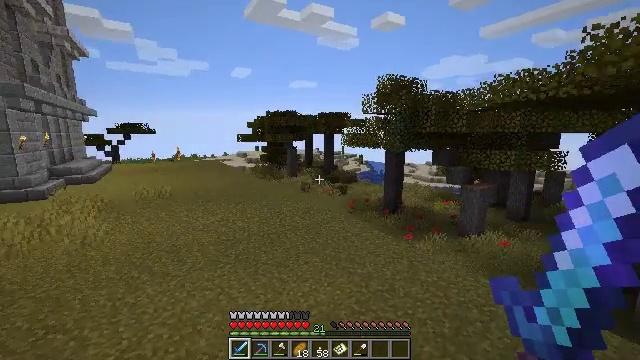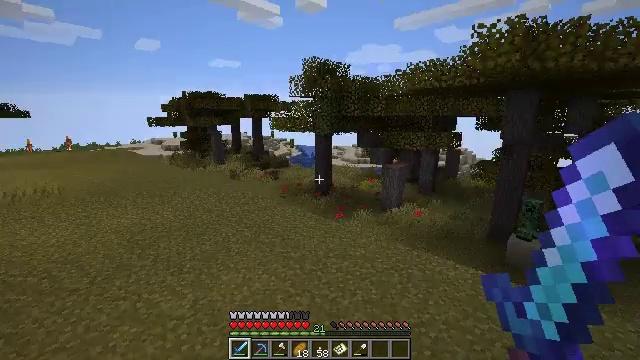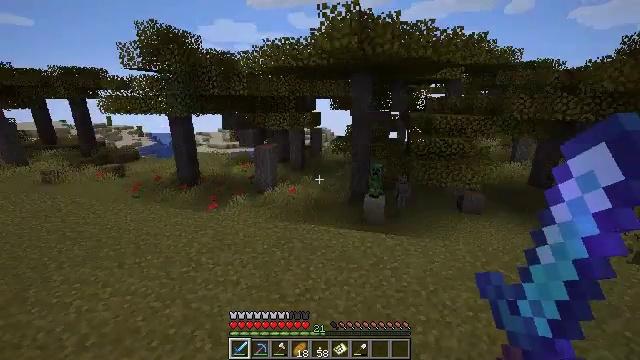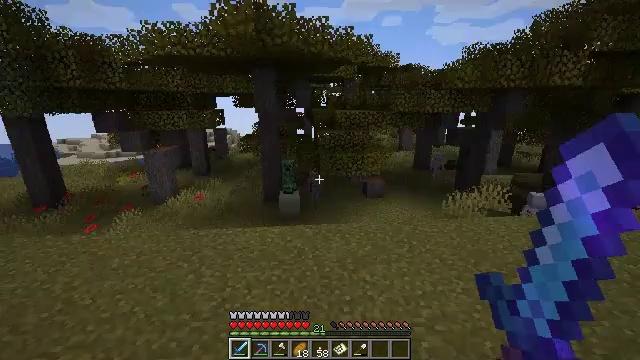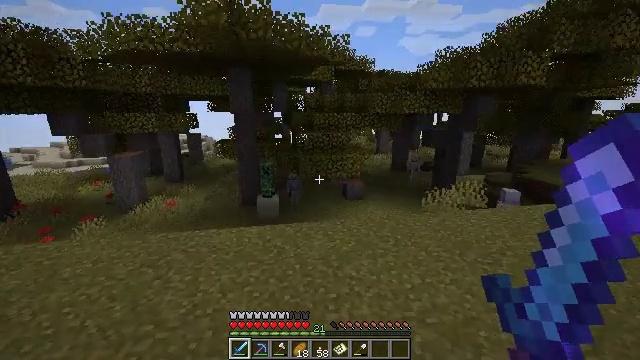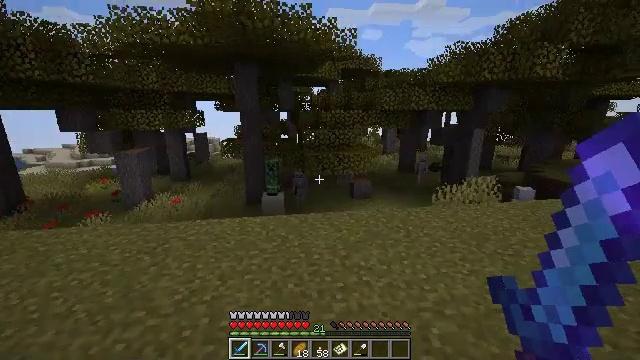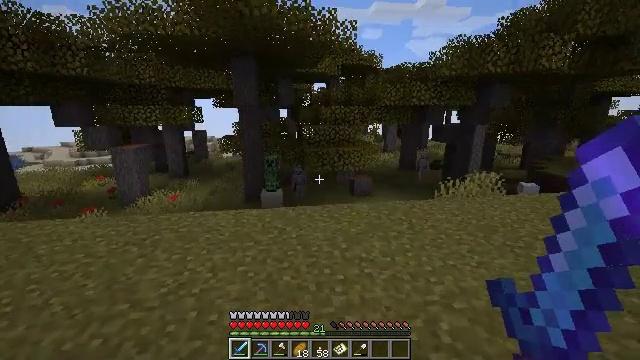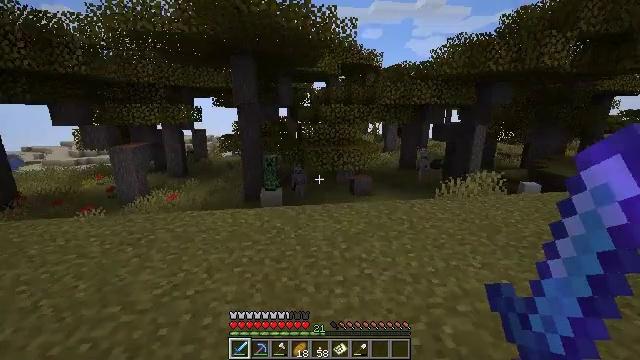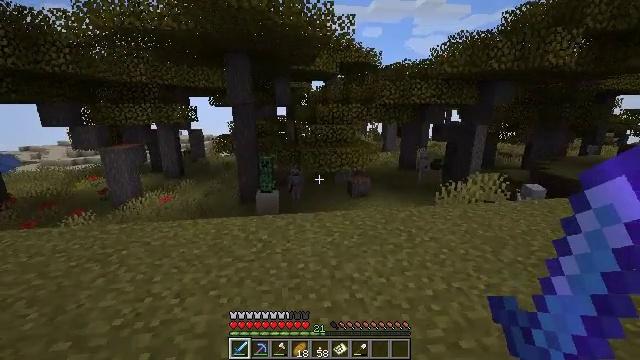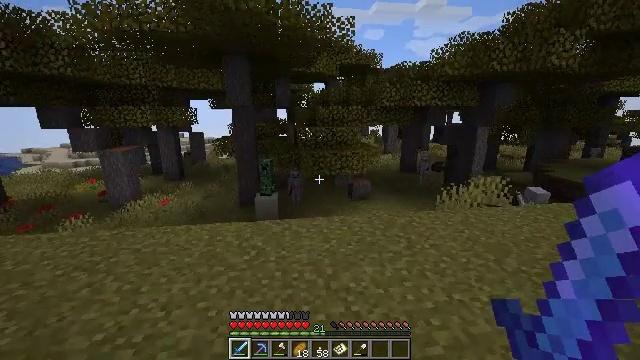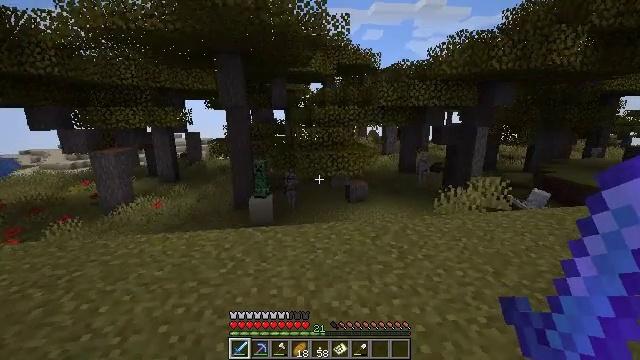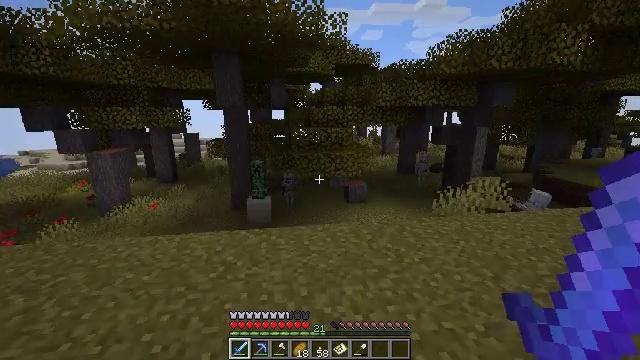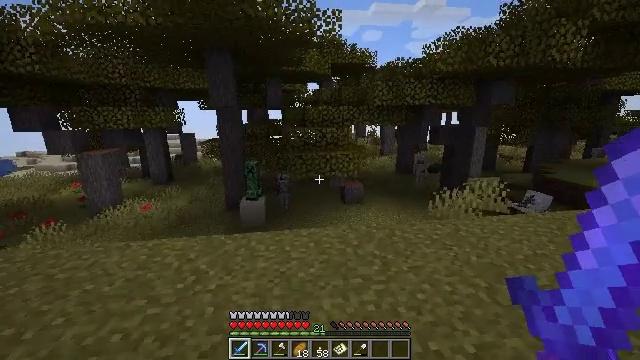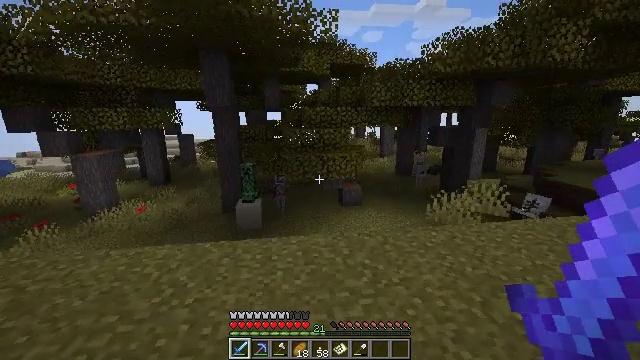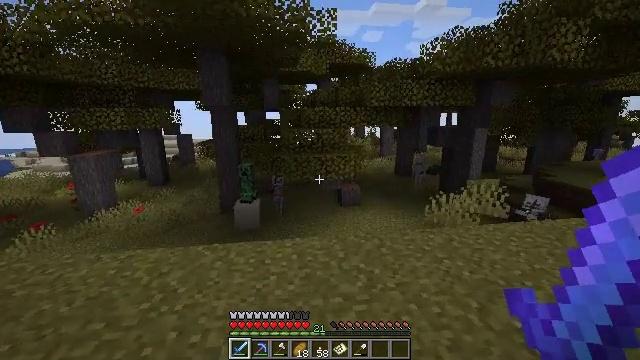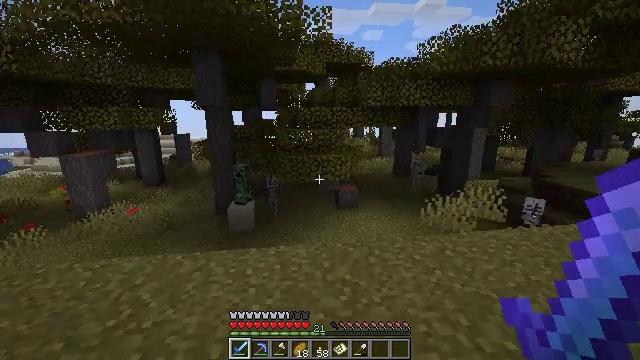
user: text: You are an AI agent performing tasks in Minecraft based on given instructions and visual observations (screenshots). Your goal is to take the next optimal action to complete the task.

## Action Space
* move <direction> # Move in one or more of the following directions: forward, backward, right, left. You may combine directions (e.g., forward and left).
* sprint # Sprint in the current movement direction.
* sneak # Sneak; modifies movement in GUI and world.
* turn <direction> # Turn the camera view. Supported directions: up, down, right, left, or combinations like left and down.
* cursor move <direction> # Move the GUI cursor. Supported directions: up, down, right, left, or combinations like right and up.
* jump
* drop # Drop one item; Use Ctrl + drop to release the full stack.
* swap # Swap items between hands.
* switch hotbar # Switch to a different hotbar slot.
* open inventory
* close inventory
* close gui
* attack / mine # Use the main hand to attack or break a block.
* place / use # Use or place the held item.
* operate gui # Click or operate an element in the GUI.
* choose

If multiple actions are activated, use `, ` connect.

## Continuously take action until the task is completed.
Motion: motion action
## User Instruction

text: Fight a skeleton.
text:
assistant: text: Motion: move forward and move right, turn right and down
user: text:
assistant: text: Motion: move forward and move right, turn right and down
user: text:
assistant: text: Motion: move forward and move right, turn right
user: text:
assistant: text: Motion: move forward and move right, turn right and up
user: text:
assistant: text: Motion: move forward and move right, turn left
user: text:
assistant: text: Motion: move forward and move right
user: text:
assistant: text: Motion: move forward and move right
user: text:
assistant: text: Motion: move forward and move right
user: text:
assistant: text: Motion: move forward and move right
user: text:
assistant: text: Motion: move forward and move right
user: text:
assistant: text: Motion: move forward and move right
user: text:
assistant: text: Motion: move forward and move right
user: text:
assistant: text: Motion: move forward and move right
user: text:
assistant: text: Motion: move forward and move right
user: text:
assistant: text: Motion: move forward and move right
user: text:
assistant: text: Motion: move forward and move right
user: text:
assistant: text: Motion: move forward and move right
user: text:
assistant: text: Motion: move forward and move right
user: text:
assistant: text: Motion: move forward and move right
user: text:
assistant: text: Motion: move right
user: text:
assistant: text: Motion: no_op
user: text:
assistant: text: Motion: no_op
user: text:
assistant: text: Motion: no_op
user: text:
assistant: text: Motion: no_op
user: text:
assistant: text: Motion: no_op
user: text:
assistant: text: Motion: no_op
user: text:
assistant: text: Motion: no_op
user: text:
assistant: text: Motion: no_op
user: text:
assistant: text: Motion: move back
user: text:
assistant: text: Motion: move back